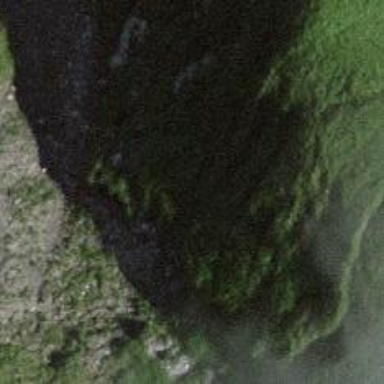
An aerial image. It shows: Cliff in nature.